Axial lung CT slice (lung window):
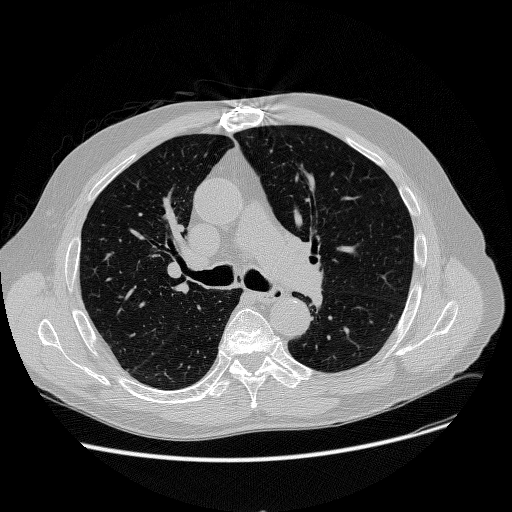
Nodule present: no